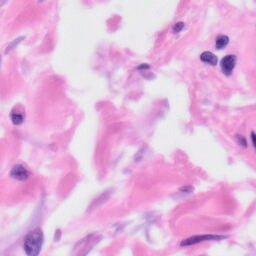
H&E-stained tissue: Skin